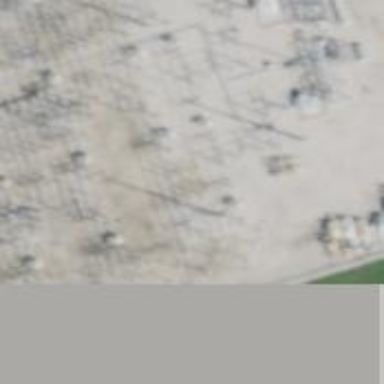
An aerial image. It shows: Switch used for power control.